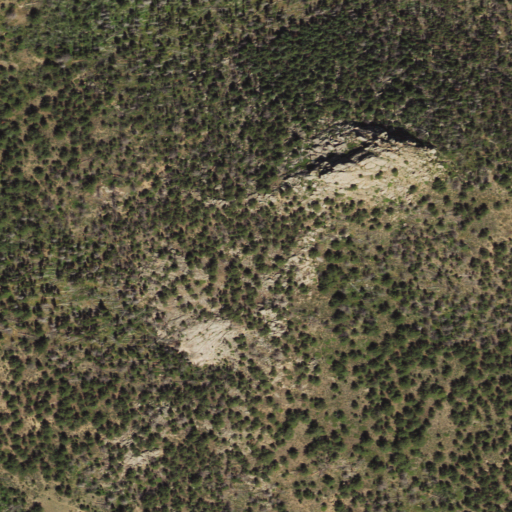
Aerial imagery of mountain in Wyoming named Bisbee Hill containing evergreen forest and deciduous forest